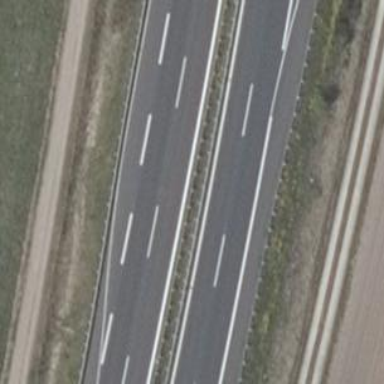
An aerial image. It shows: Asphalt motorroad with trunk classification.